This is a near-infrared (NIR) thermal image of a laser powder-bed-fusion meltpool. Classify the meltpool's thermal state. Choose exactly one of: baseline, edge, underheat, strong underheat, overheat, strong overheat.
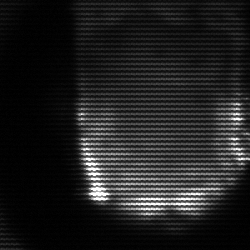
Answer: baseline